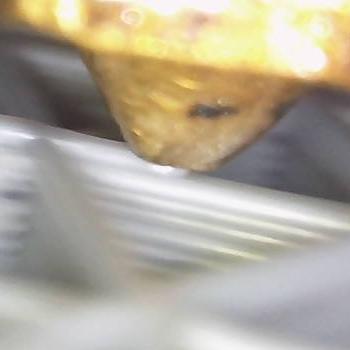
Flow rate: 100%